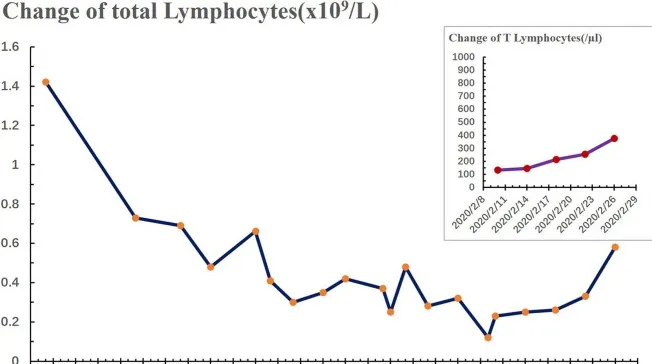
Change in total lymphocytes (dark blue) and T lymphocytes (purple) during hospitalization. The number of total lymphocytes reached the lowest at 0.12 x 109 cells/L on February 9, 2020. The lower limit of the normal range of total lymphocytes and T lymphocytes is marked in the figure (dashed line).
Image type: pathology (masson_trichrome)